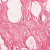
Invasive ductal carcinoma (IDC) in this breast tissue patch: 0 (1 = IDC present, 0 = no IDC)